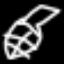
Label: leaf